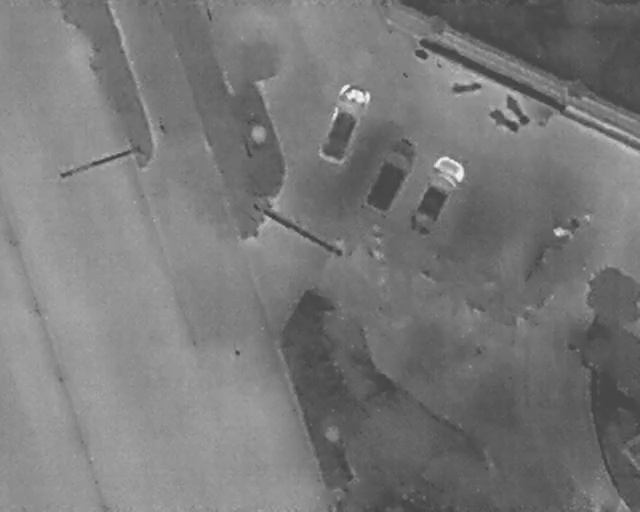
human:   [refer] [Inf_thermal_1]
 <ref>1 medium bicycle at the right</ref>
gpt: <box>[[86, 42, 90, 46, 43]]</box>

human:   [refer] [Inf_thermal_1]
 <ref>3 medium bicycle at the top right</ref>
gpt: <box>[[71, 13, 73, 20, 171], [79, 17, 81, 24, 57], [77, 20, 80, 26, 41]]</box>

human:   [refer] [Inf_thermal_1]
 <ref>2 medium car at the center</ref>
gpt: <box>[[54, 30, 67, 37, 27], [61, 34, 74, 41, 29]]</box>